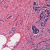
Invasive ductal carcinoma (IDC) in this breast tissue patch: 1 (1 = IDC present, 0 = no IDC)